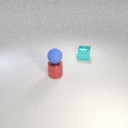
small cyan metal cube behind small red metal cylinder